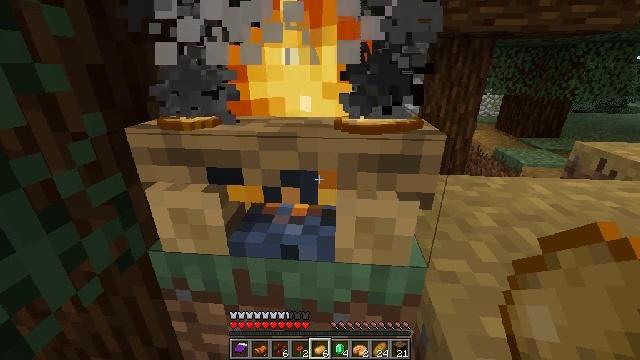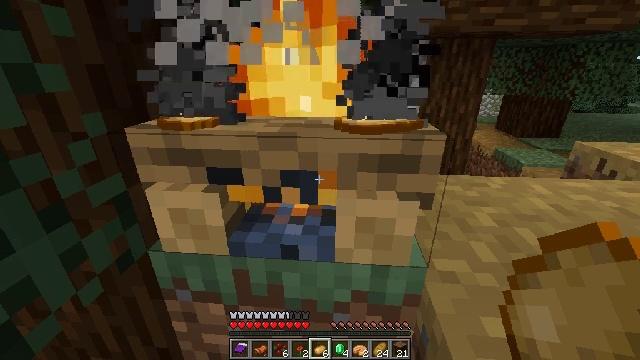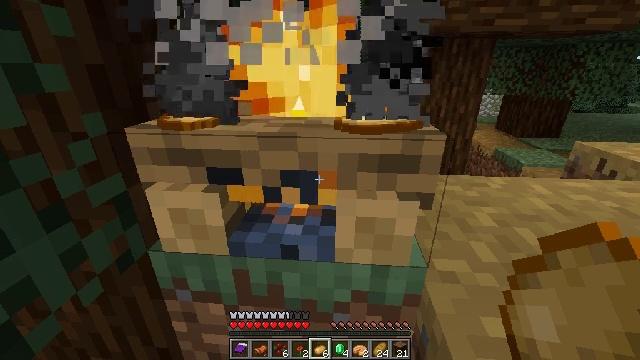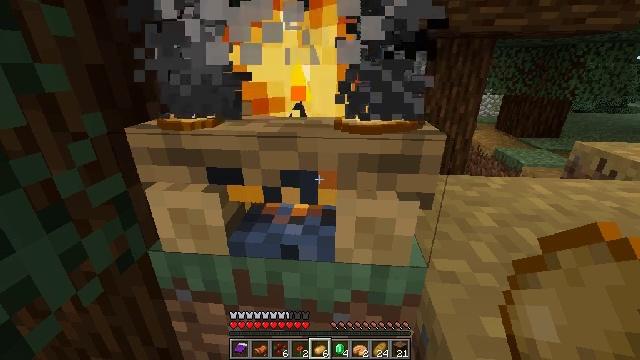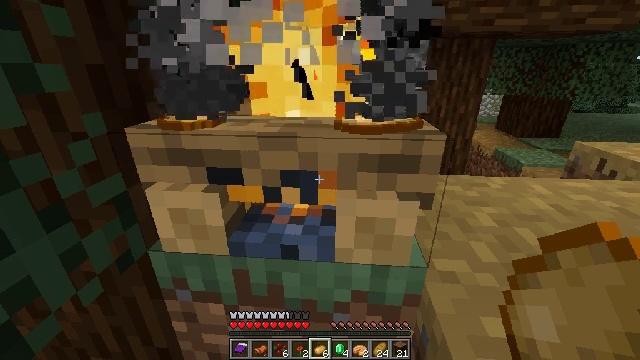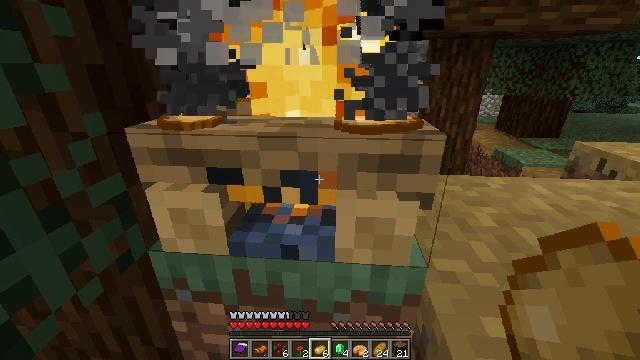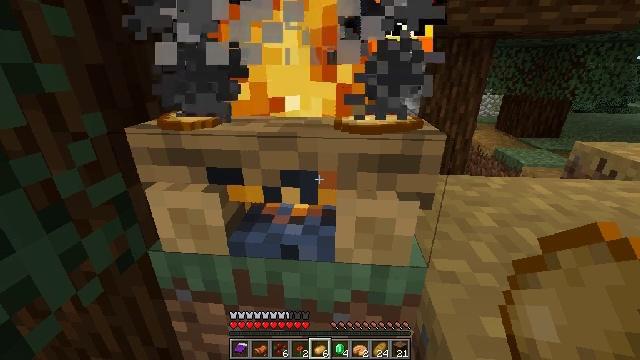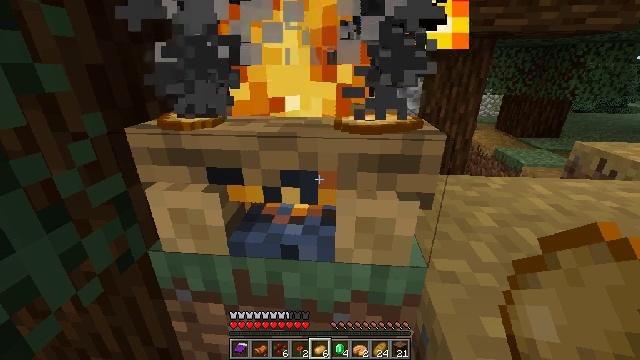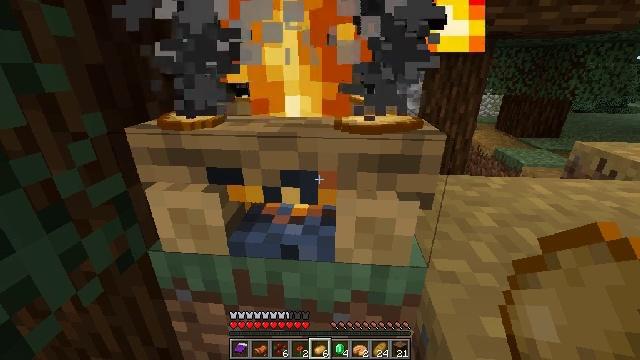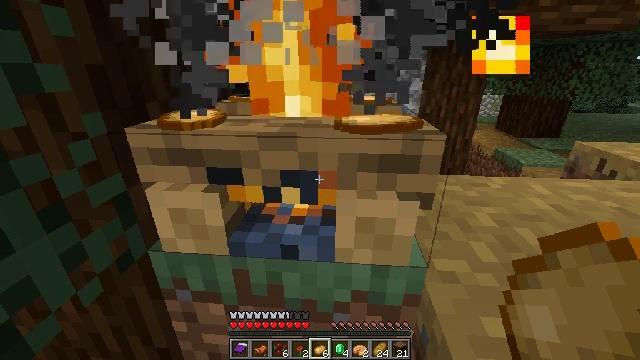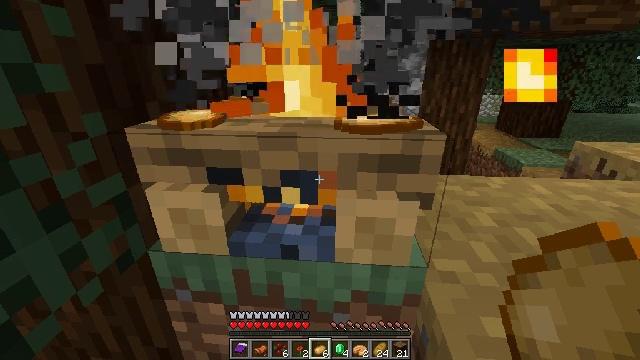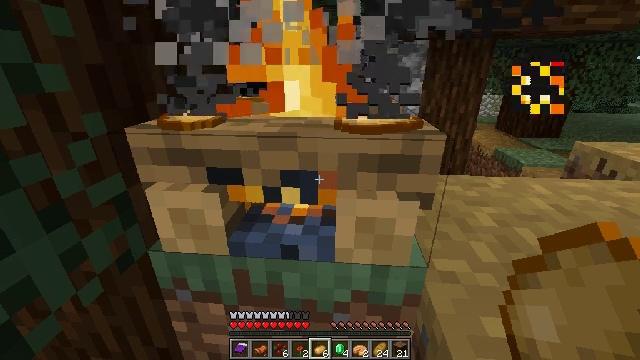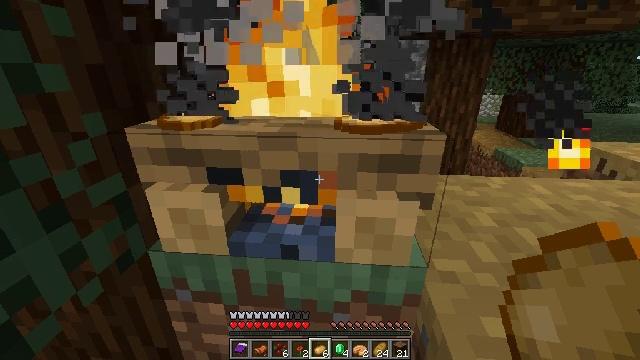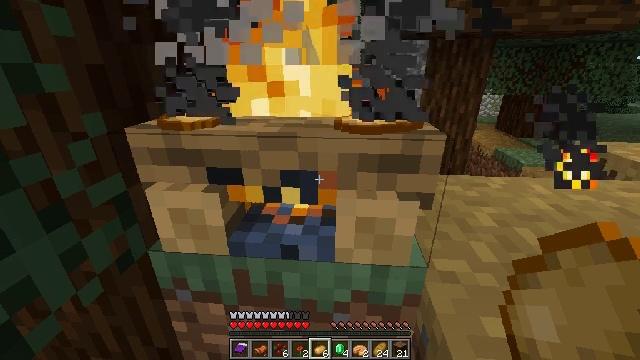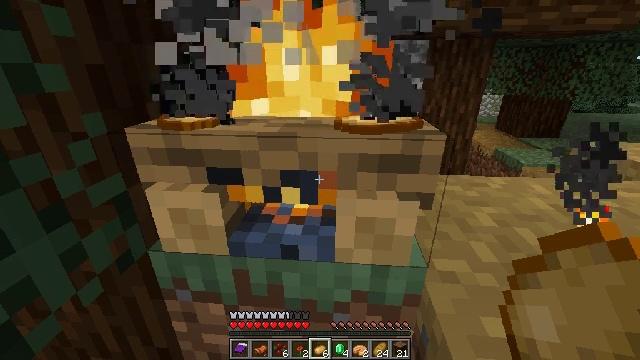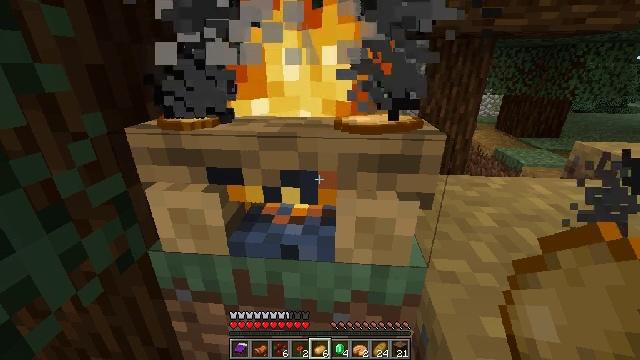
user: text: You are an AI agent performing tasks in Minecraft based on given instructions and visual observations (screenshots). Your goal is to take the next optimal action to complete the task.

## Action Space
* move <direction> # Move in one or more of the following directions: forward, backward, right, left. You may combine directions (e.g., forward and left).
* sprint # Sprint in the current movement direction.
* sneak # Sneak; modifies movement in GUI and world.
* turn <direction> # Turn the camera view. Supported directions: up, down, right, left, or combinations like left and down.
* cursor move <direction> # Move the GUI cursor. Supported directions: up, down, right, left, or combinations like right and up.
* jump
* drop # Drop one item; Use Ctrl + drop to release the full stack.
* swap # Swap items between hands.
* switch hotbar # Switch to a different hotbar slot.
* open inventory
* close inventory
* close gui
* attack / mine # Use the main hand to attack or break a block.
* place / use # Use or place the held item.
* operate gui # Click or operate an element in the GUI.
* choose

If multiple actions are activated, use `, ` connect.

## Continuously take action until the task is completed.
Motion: motion action
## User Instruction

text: craft item air
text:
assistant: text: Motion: use / place
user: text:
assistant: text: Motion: use / place
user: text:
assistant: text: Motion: use / place
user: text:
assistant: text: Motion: use / place
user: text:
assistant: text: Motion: use / place
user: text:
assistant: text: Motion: use / place
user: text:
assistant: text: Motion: use / place
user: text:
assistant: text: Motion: use / place
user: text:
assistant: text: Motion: use / place
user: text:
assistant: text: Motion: use / place
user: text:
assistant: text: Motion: use / place
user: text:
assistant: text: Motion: use / place
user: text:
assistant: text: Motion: use / place
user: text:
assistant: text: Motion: use / place
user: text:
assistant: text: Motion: use / place
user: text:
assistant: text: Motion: use / place
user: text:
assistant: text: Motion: use / place
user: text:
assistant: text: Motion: use / place
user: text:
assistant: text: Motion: use / place
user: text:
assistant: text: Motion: use / place
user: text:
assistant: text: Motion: use / place
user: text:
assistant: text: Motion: use / place
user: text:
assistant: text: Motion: use / place
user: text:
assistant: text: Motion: use / place
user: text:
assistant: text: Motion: use / place
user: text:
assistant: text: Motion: use / place
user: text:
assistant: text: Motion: use / place
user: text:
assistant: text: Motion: use / place
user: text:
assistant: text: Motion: use / place
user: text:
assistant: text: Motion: use / place